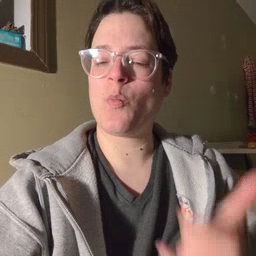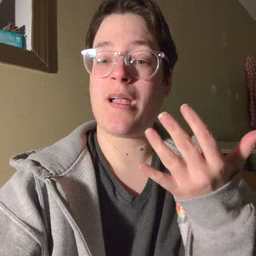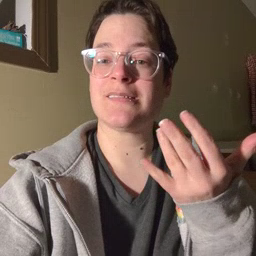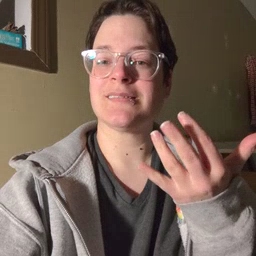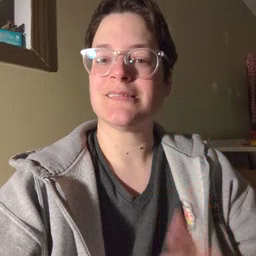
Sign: wait